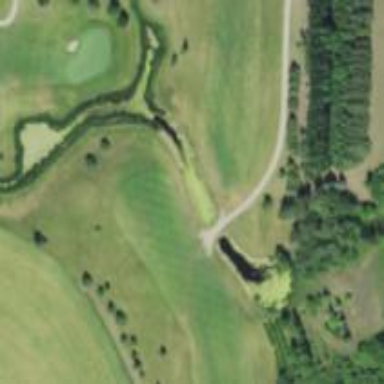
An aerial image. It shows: Water hazard on golf course. The hazard is natural water feature.